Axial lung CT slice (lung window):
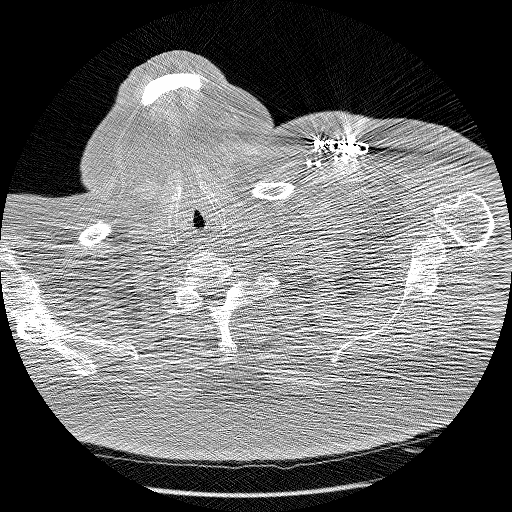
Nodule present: no